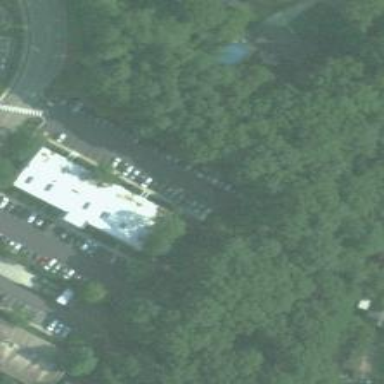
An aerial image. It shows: Commercial building.